Field crop: maize
Growth stage: 2
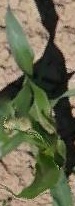
Species: maize